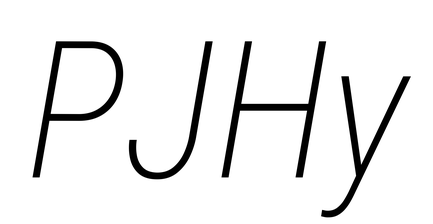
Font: Roboto-Italic_Condensed_ExtraLight_Italic